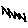
Label: zigzag